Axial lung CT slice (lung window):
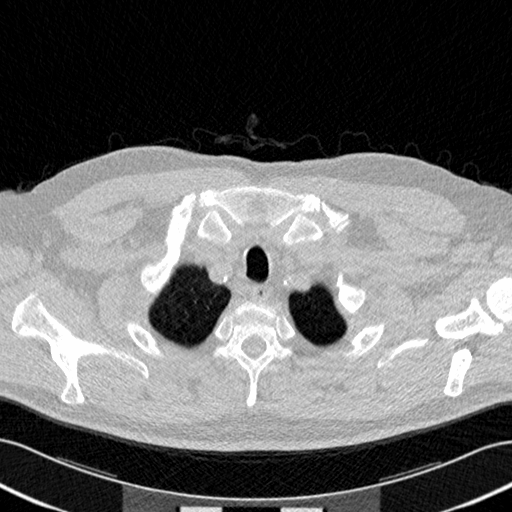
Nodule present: no